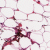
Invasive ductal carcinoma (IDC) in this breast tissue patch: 0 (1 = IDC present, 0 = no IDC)